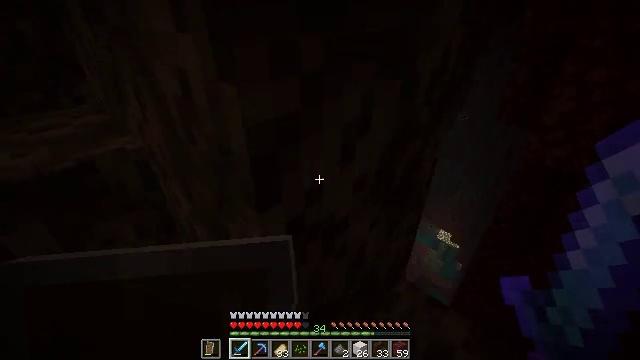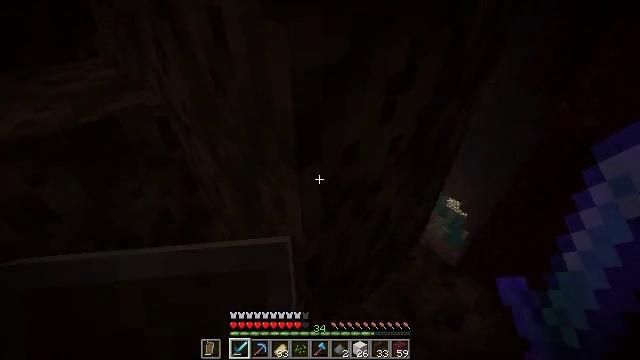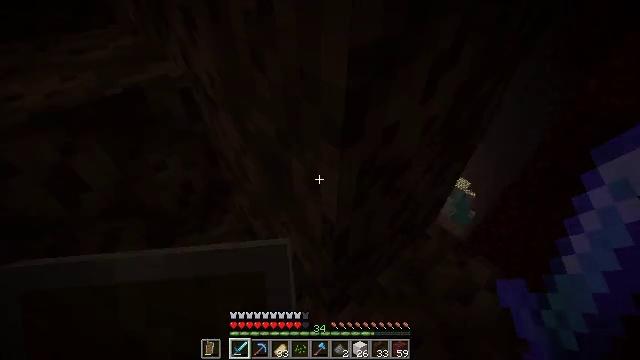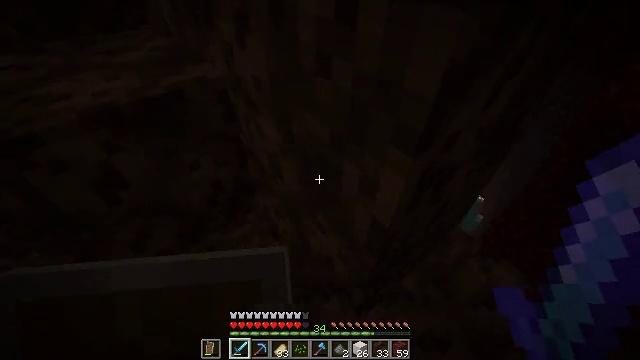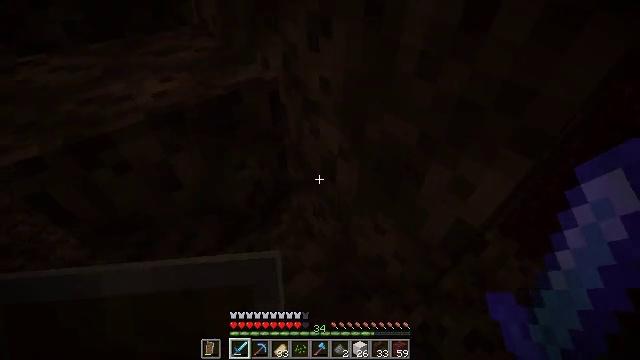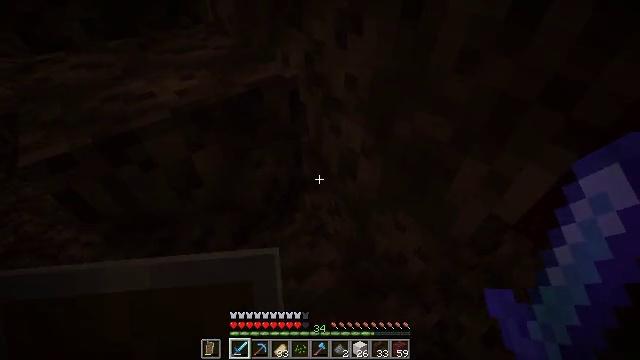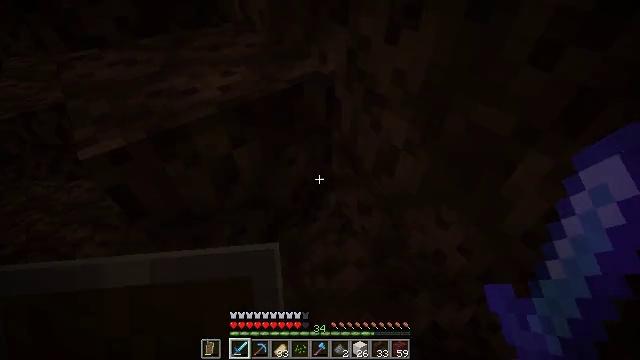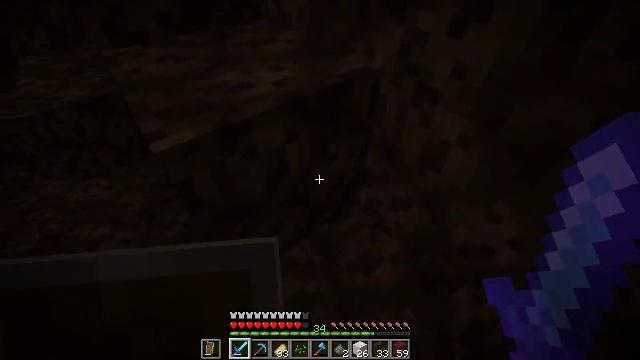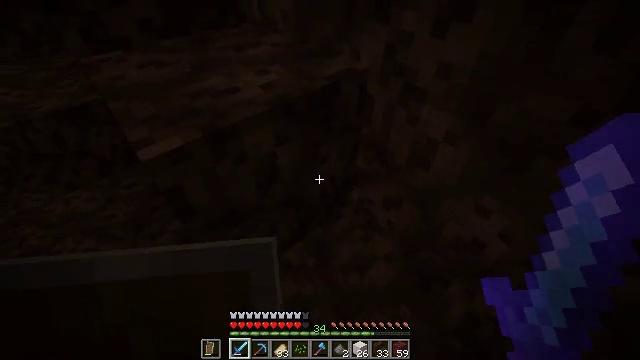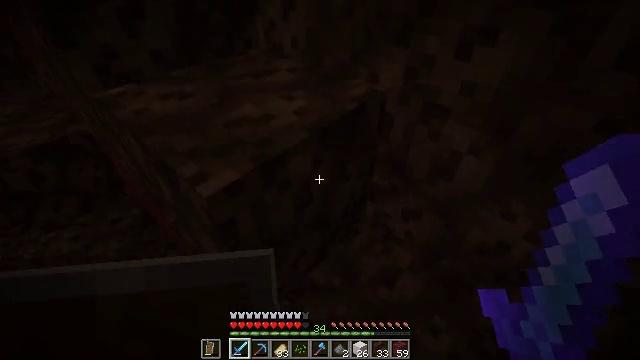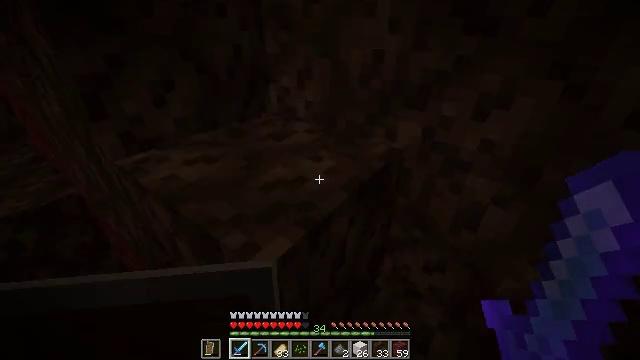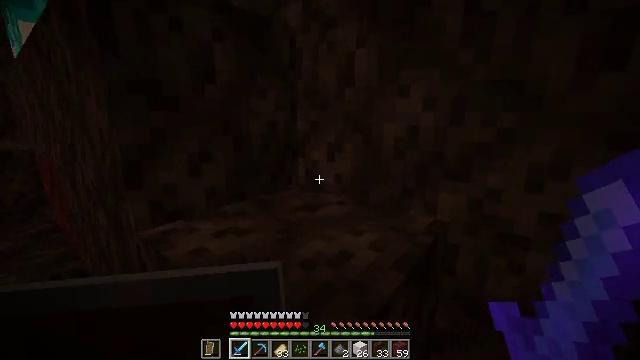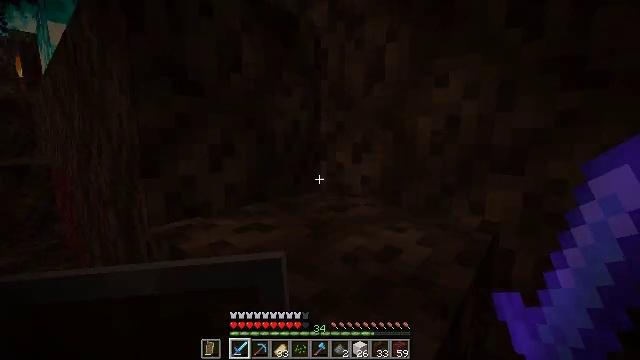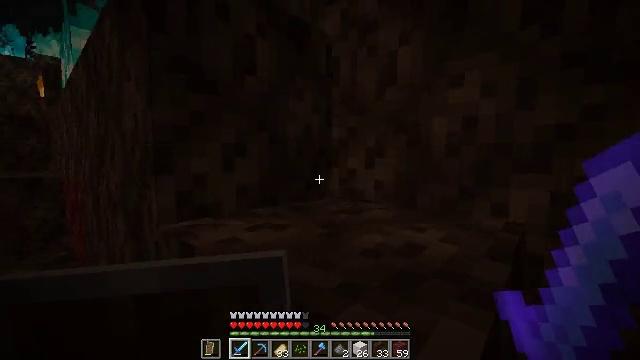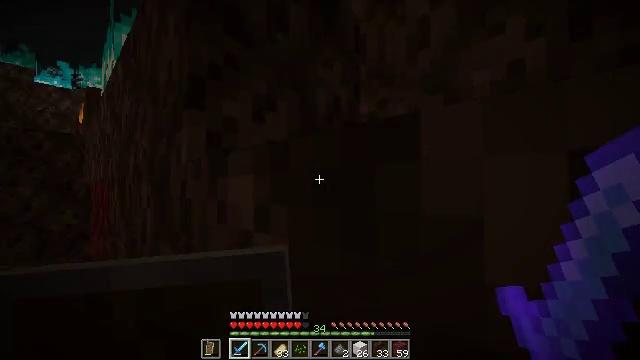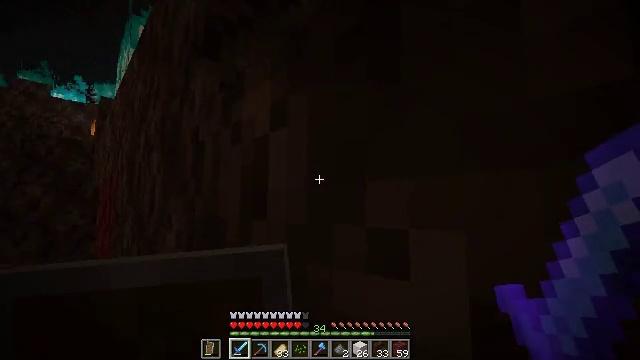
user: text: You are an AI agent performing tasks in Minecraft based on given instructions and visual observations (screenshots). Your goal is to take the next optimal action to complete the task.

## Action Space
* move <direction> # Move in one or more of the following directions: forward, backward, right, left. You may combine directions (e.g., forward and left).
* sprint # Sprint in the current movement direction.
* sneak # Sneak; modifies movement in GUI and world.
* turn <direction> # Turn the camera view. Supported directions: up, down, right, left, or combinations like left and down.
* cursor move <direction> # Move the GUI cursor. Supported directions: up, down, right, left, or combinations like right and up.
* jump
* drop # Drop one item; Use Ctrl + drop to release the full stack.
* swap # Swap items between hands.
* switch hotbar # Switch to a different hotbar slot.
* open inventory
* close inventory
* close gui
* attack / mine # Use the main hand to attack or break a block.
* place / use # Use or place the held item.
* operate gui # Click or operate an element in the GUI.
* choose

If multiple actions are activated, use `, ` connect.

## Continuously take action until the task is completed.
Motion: motion action
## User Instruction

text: Mine the block under the soul fire.
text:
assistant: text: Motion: move left, turn left and down
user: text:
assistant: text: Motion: move left, turn left and down
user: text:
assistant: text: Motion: move left, turn left
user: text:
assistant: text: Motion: move left
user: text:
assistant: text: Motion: move left
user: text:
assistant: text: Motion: move left
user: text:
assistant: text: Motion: move left
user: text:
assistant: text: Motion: move left, turn right
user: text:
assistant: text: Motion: move left, turn right and up
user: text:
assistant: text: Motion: move forward and move left, turn right and up
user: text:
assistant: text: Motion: move forward, turn left and up
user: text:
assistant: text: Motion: move forward, turn left and up
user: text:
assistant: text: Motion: move forward, turn left and up
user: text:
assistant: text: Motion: move forward, turn left and up, jump
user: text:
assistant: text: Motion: move forward, sneak, turn up, jump
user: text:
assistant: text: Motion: move forward, sneak, turn up, jump
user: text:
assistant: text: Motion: move forward, sneak, turn left and up, jump
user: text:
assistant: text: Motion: move forward, sneak, jump
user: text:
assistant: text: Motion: move forward, sneak, jump
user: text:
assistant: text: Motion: move forward, sneak, turn right and down, jump
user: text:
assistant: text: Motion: move forward, sneak, turn right and down, jump
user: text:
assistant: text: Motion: move forward, sneak, turn left and down, jump
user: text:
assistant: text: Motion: move forward, sneak, turn left and down, jump
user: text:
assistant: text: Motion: move forward, sneak, turn left and down, jump
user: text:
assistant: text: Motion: move forward, sneak, turn left and down
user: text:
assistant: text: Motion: move forward, sneak, turn left
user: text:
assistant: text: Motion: move forward, sneak
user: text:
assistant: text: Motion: move forward, sneak, turn left
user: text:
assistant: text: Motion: move forward, sneak
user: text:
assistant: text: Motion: move forward and move left, sneak, turn left and up